Field crop: maize
Growth stage: 2
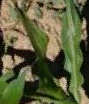
Species: maize